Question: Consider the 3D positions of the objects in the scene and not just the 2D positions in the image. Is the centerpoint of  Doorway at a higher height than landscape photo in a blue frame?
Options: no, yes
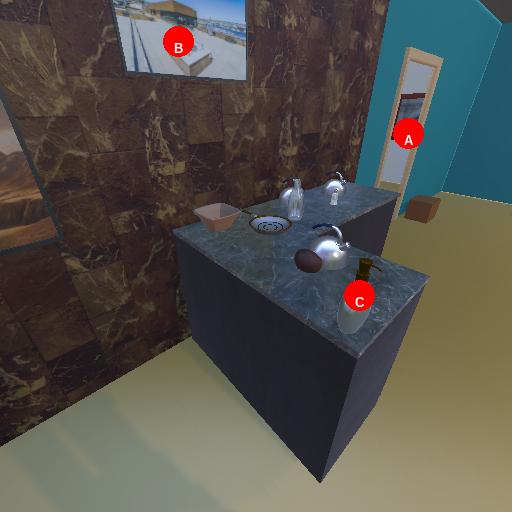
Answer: no